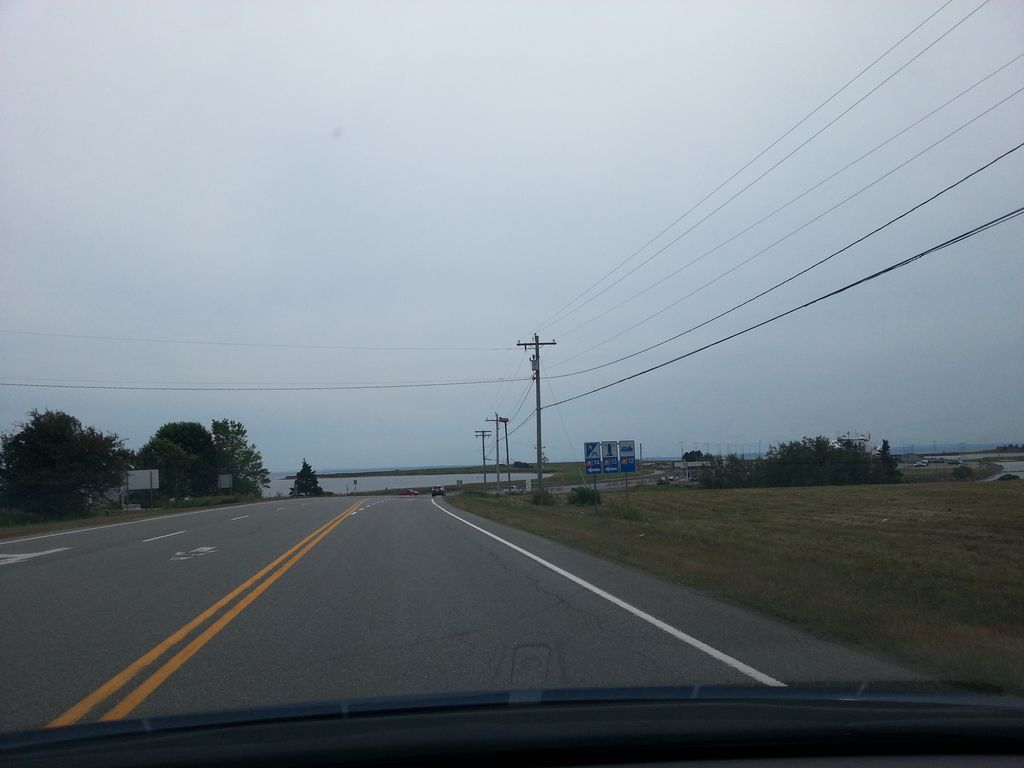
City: charlottetown